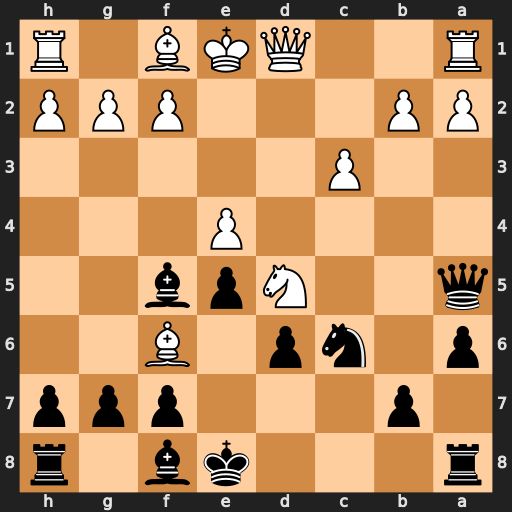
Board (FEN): r3kb1r/1p3ppp/p1np1B2/q2Npb2/4P3/2P5/PP3PPP/R2QKB1R
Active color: b
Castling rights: KQkq
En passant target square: -
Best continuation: Bxe4 Bc4 Bxd5